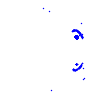
Particle: electron